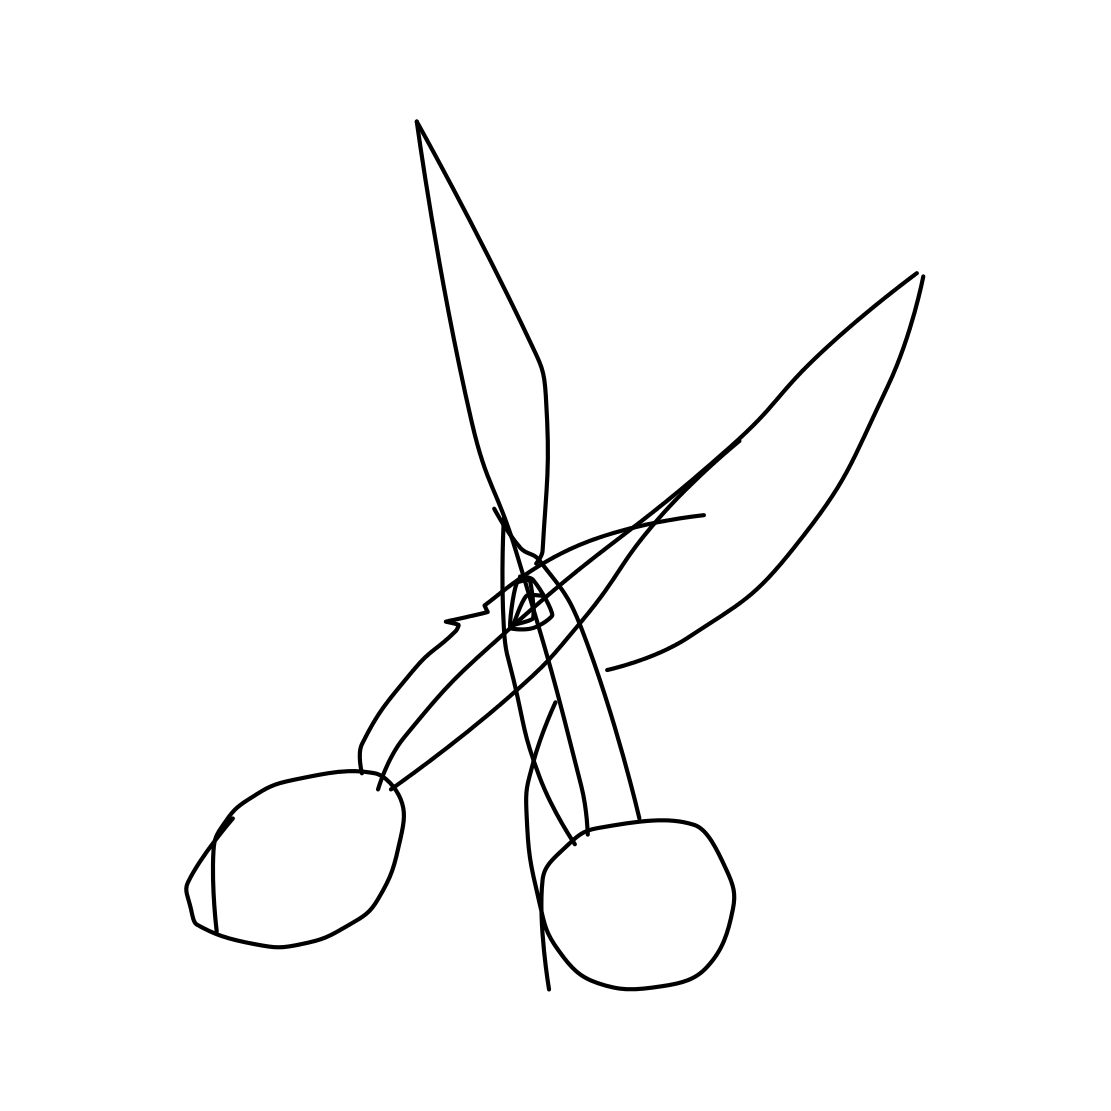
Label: scissors